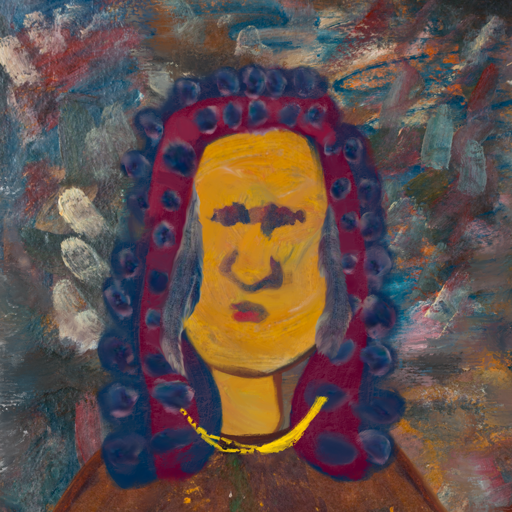
Background: Boggyland, Head And Neck Front: After_Raid, Face Front: In_The_Sun, Bust: Comrade, Hair Front: Hill_Girl, Head Accessory: Blank, Second Necklace: Blank, Necklace: Irani_1, Baby: Blank